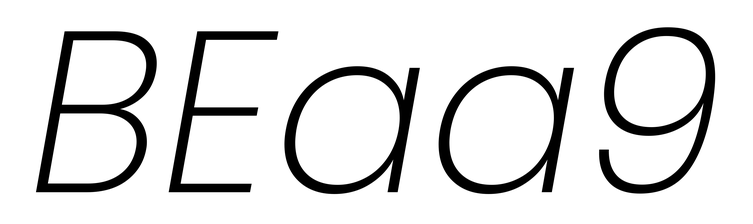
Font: Poppins-ExtraLightItalic